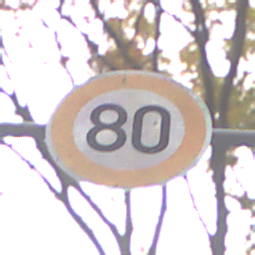
Verkehrszeichen: Geschwindigkeit80
Umgebung: Outdoor, Nature
Tageszeit: Midday
Wetter: Overcast
Licht: Natural
Jahreszeit: NotSpecified
Kontrast: LowContrast